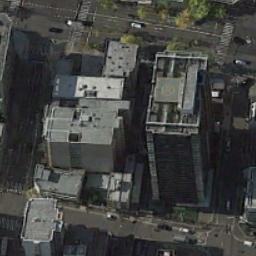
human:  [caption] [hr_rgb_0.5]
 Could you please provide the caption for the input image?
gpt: The commercial area is next to many roads .

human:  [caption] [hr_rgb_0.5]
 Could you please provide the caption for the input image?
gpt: A commercial area with some buildings is surrounded by some roads .

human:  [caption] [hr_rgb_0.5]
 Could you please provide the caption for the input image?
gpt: There is a line of big trucks on the road .

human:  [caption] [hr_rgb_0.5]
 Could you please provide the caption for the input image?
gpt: In a business district there are many tall buildings of different shapes and several roads and many trees .

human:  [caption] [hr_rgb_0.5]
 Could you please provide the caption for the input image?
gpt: There are buildings by the roadside in commercial area .